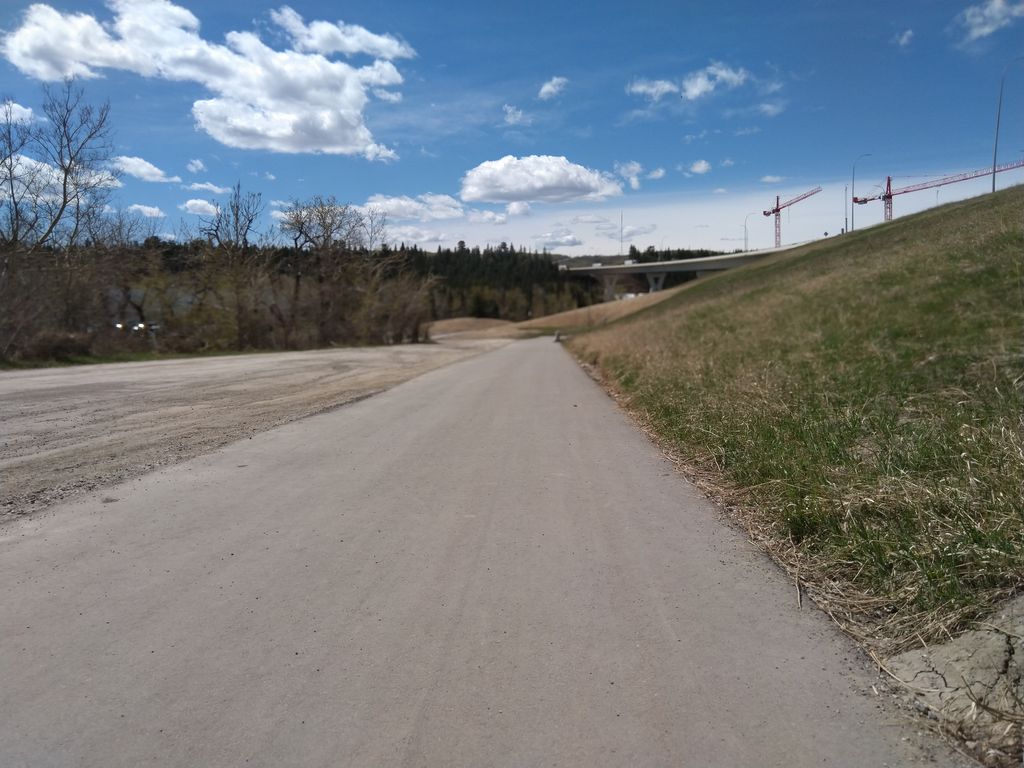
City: calgary